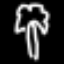
Label: palm tree